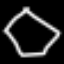
Label: octagon